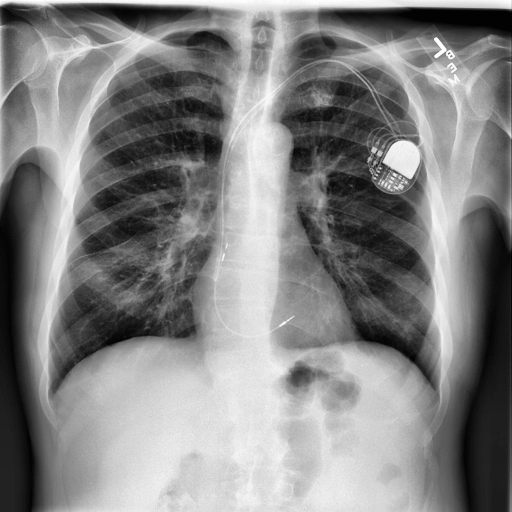
Finding: NORMAL